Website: home-depot
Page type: customer-info-address
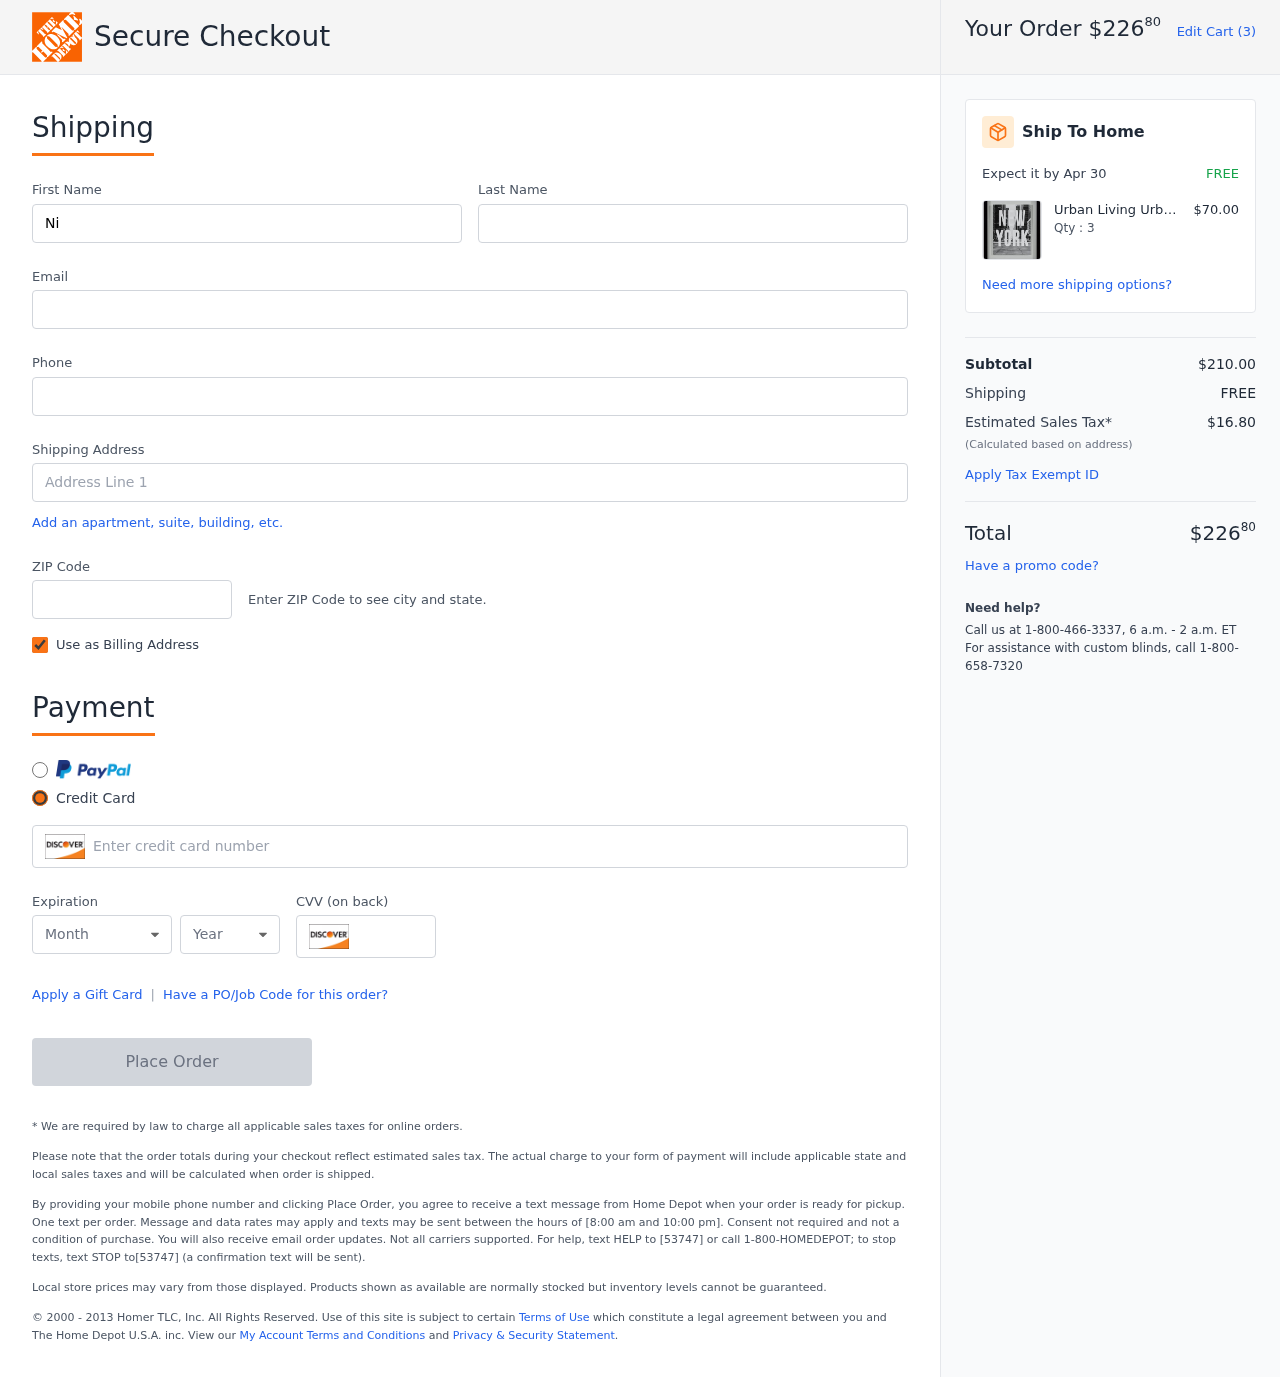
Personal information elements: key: PII_CARD_CVV
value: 255
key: PII_CARD_EXPIRY_MONTH
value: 05
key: PII_CARD_EXPIRY_YEAR
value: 29
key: PII_CARD_NUMBER
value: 6011 2894 0032 4615
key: PII_EMAIL
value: nicole_richards@gmail.com
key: PII_FIRSTNAME
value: Nicole
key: PII_LASTNAME
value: Richards
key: PII_PHONE
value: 4723731687
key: PII_POSTCODE
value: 94154
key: PII_STREET
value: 6019 Larry Mountains Apt. 296
Product elements: key: PRODUCT1_BRAND
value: Urban Living
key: PRODUCT1_NAME
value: Urban Living PTM Images 1-29745 Collection Framed giclee Floating Between Glass Wall Art
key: PRODUCT1_PRICE
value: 70
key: PRODUCT1_QUANTITY
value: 3
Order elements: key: ORDER_TOTAL
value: $22680
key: ORDER_NUM_ITEMS
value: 3
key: ORDER_DELIVERY_DATE
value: Apr 30
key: ORDER_SUBTOTAL
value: $210.00
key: ORDER_SHIPPING_COST
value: FREE
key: ORDER_TAX
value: $16.80